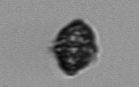
Label: Kryptoperidinium_triquetrum